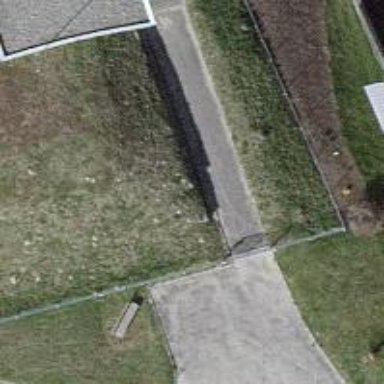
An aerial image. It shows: Gate.